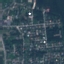
Land use / land cover: Residential